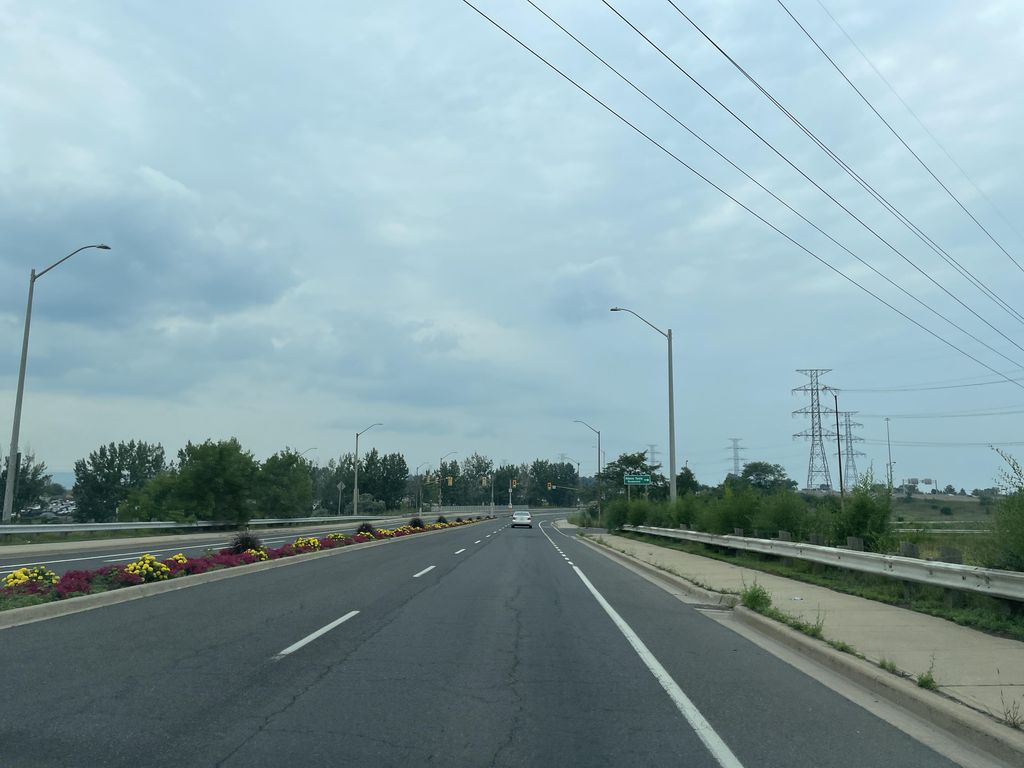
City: hamilton